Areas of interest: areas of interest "Training Institution"
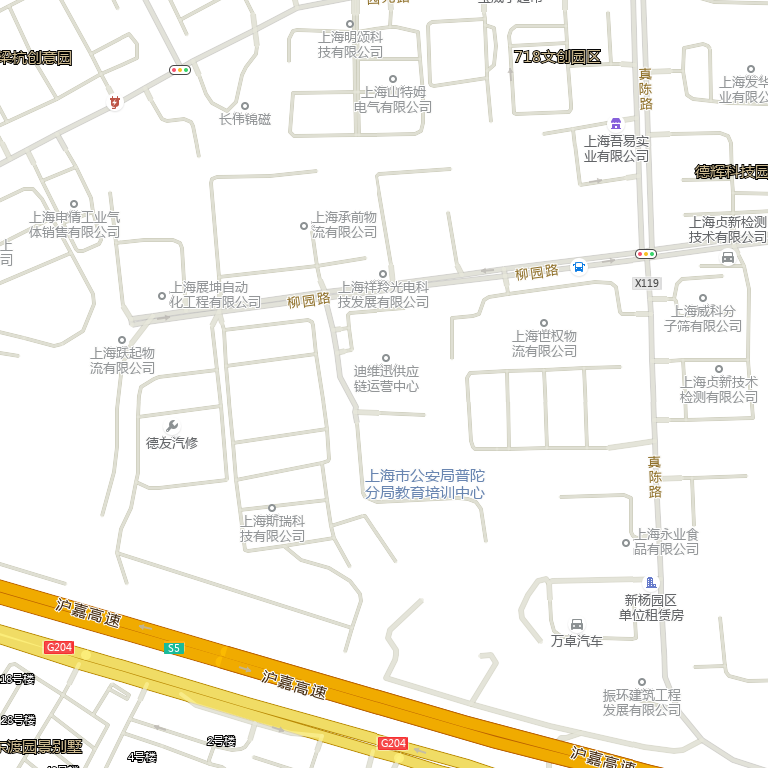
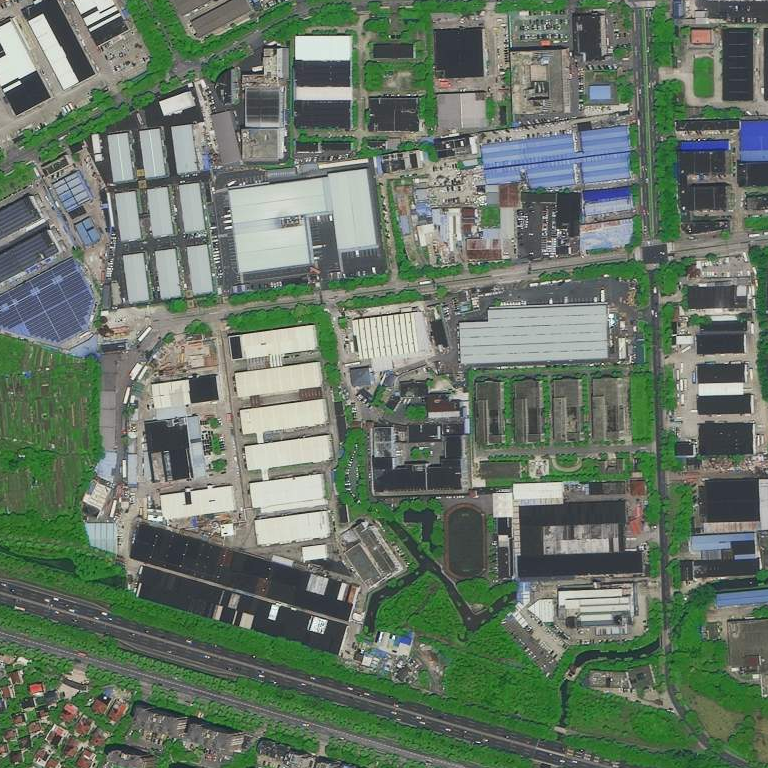